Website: macys
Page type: billing-address
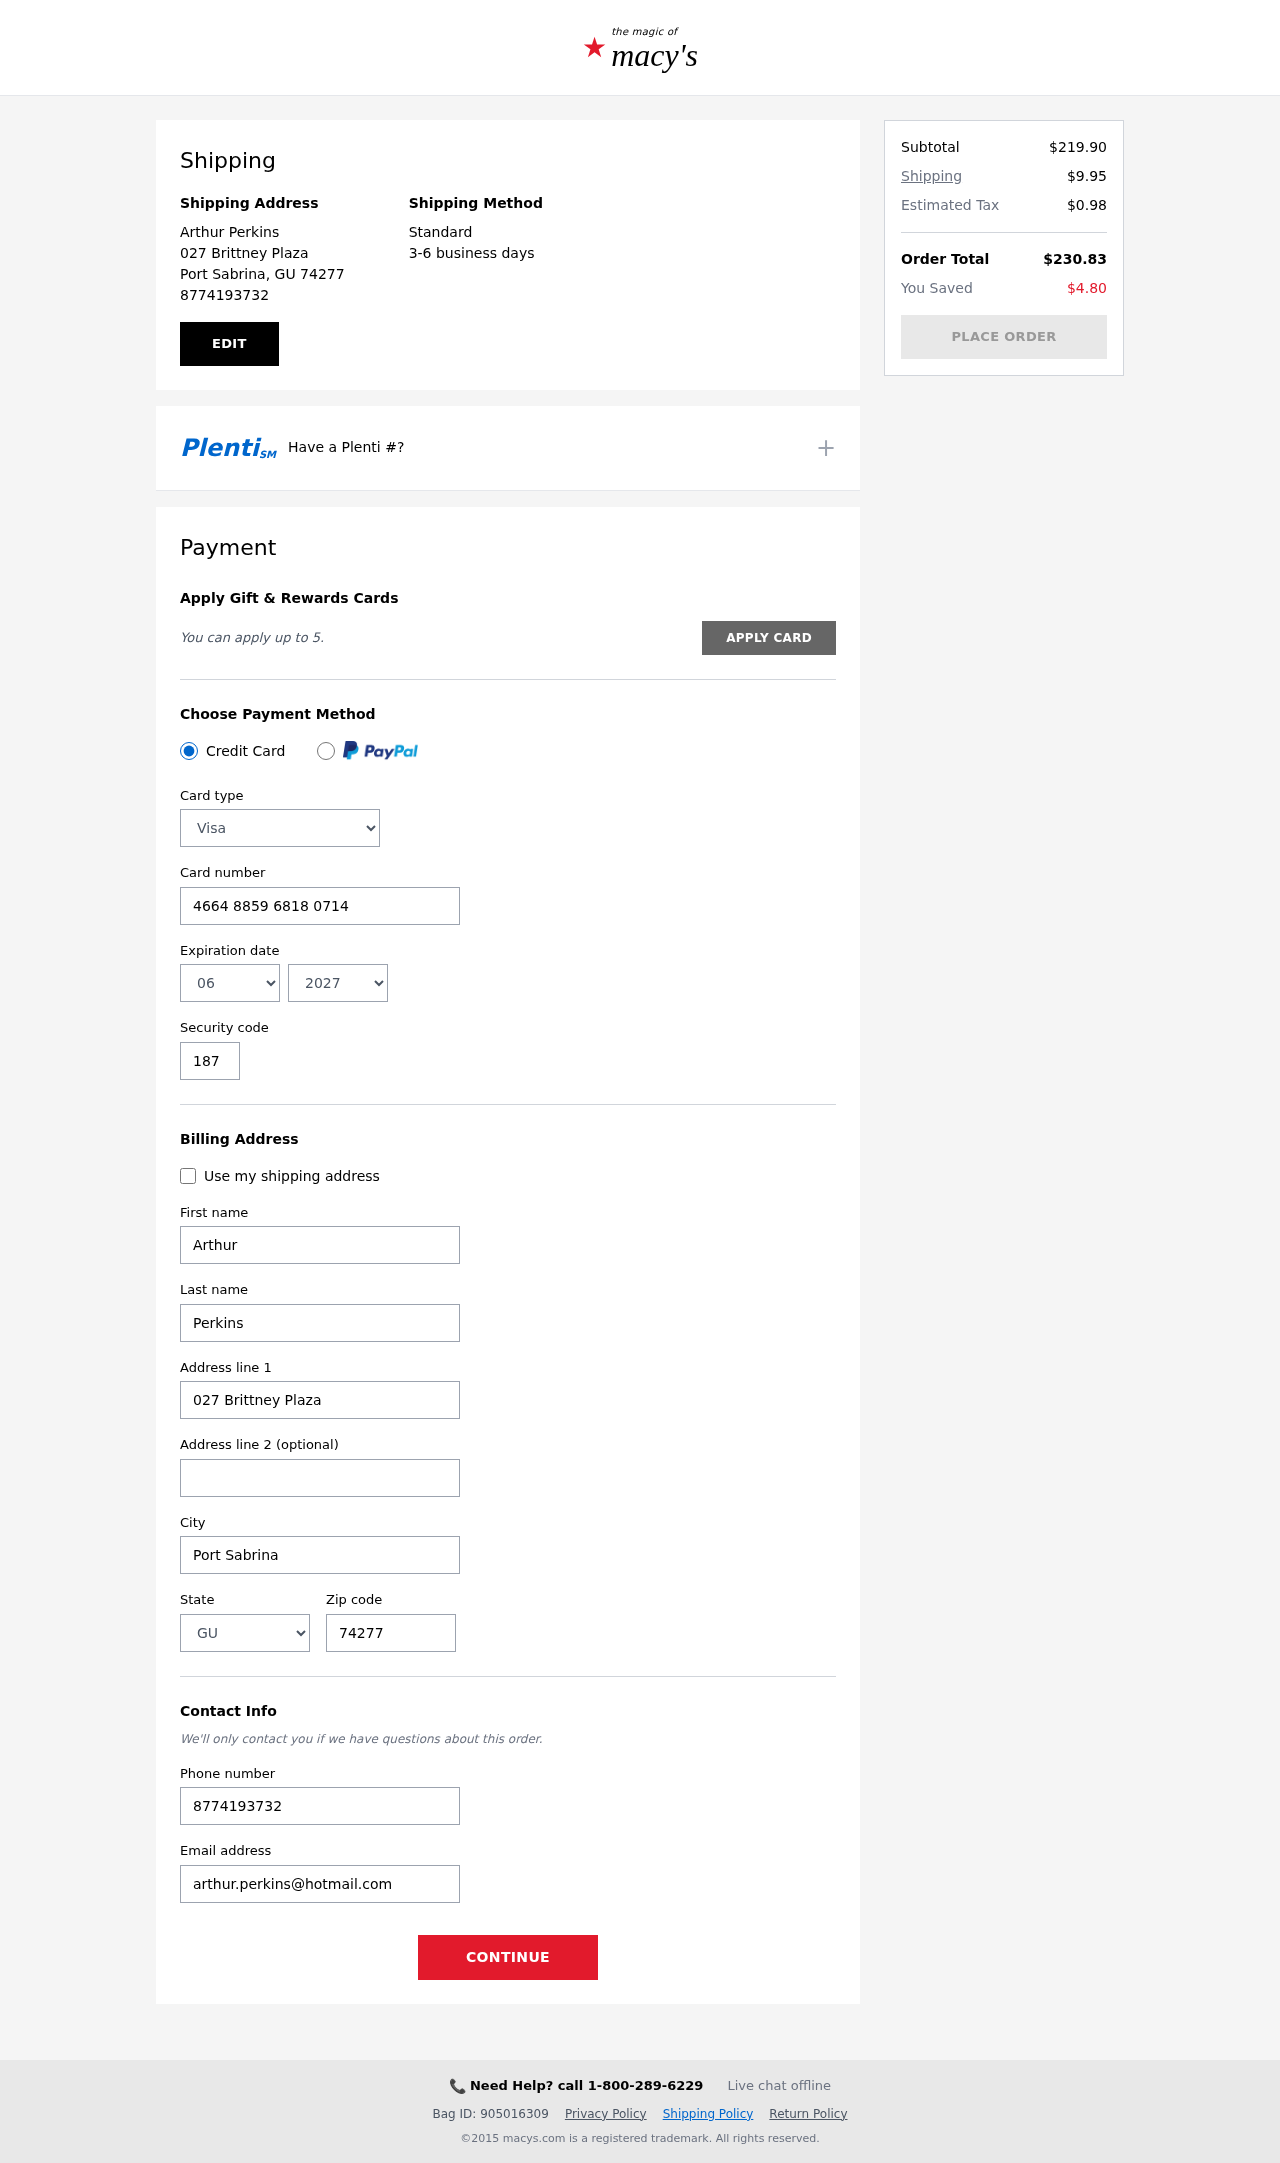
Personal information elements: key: PII_CARD_CVV
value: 187
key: PII_CARD_EXPIRY_MONTH
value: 06
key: PII_CARD_EXPIRY_YEAR
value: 27
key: PII_CARD_NUMBER
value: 4664 8859 6818 0714
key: PII_CARD_TYPE
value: Visa
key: PII_CITY
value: Port Sabrina
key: PII_CITY_STATE_ZIP
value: Port Sabrina, GU 74277
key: PII_EMAIL
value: arthur.perkins@hotmail.com
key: PII_FIRSTNAME
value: Arthur
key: PII_FULLNAME
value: Arthur Perkins
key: PII_LASTNAME
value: Perkins
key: PII_PHONE
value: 8774193732
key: PII_POSTCODE
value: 74277
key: PII_STATE
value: GU
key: PII_STREET
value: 027 Brittney Plaza
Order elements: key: ORDER_SUBTOTAL
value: $219.90
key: ORDER_SHIPPING_COST
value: $9.95
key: ORDER_TAX
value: $0.98
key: ORDER_TOTAL
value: $230.83
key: ORDER_SAVINGS
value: $4.80